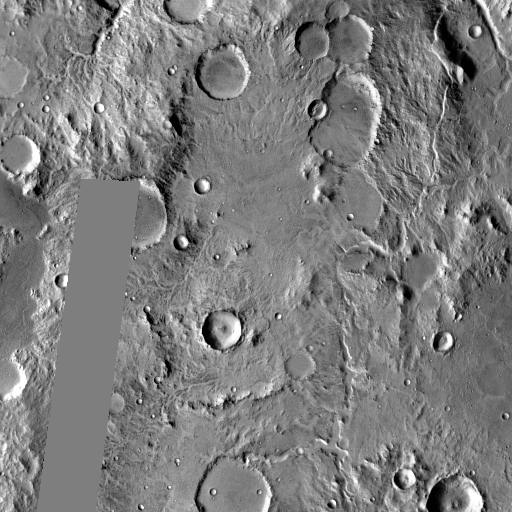
Crater classes present: Background, Other, Layered, Buried